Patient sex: M
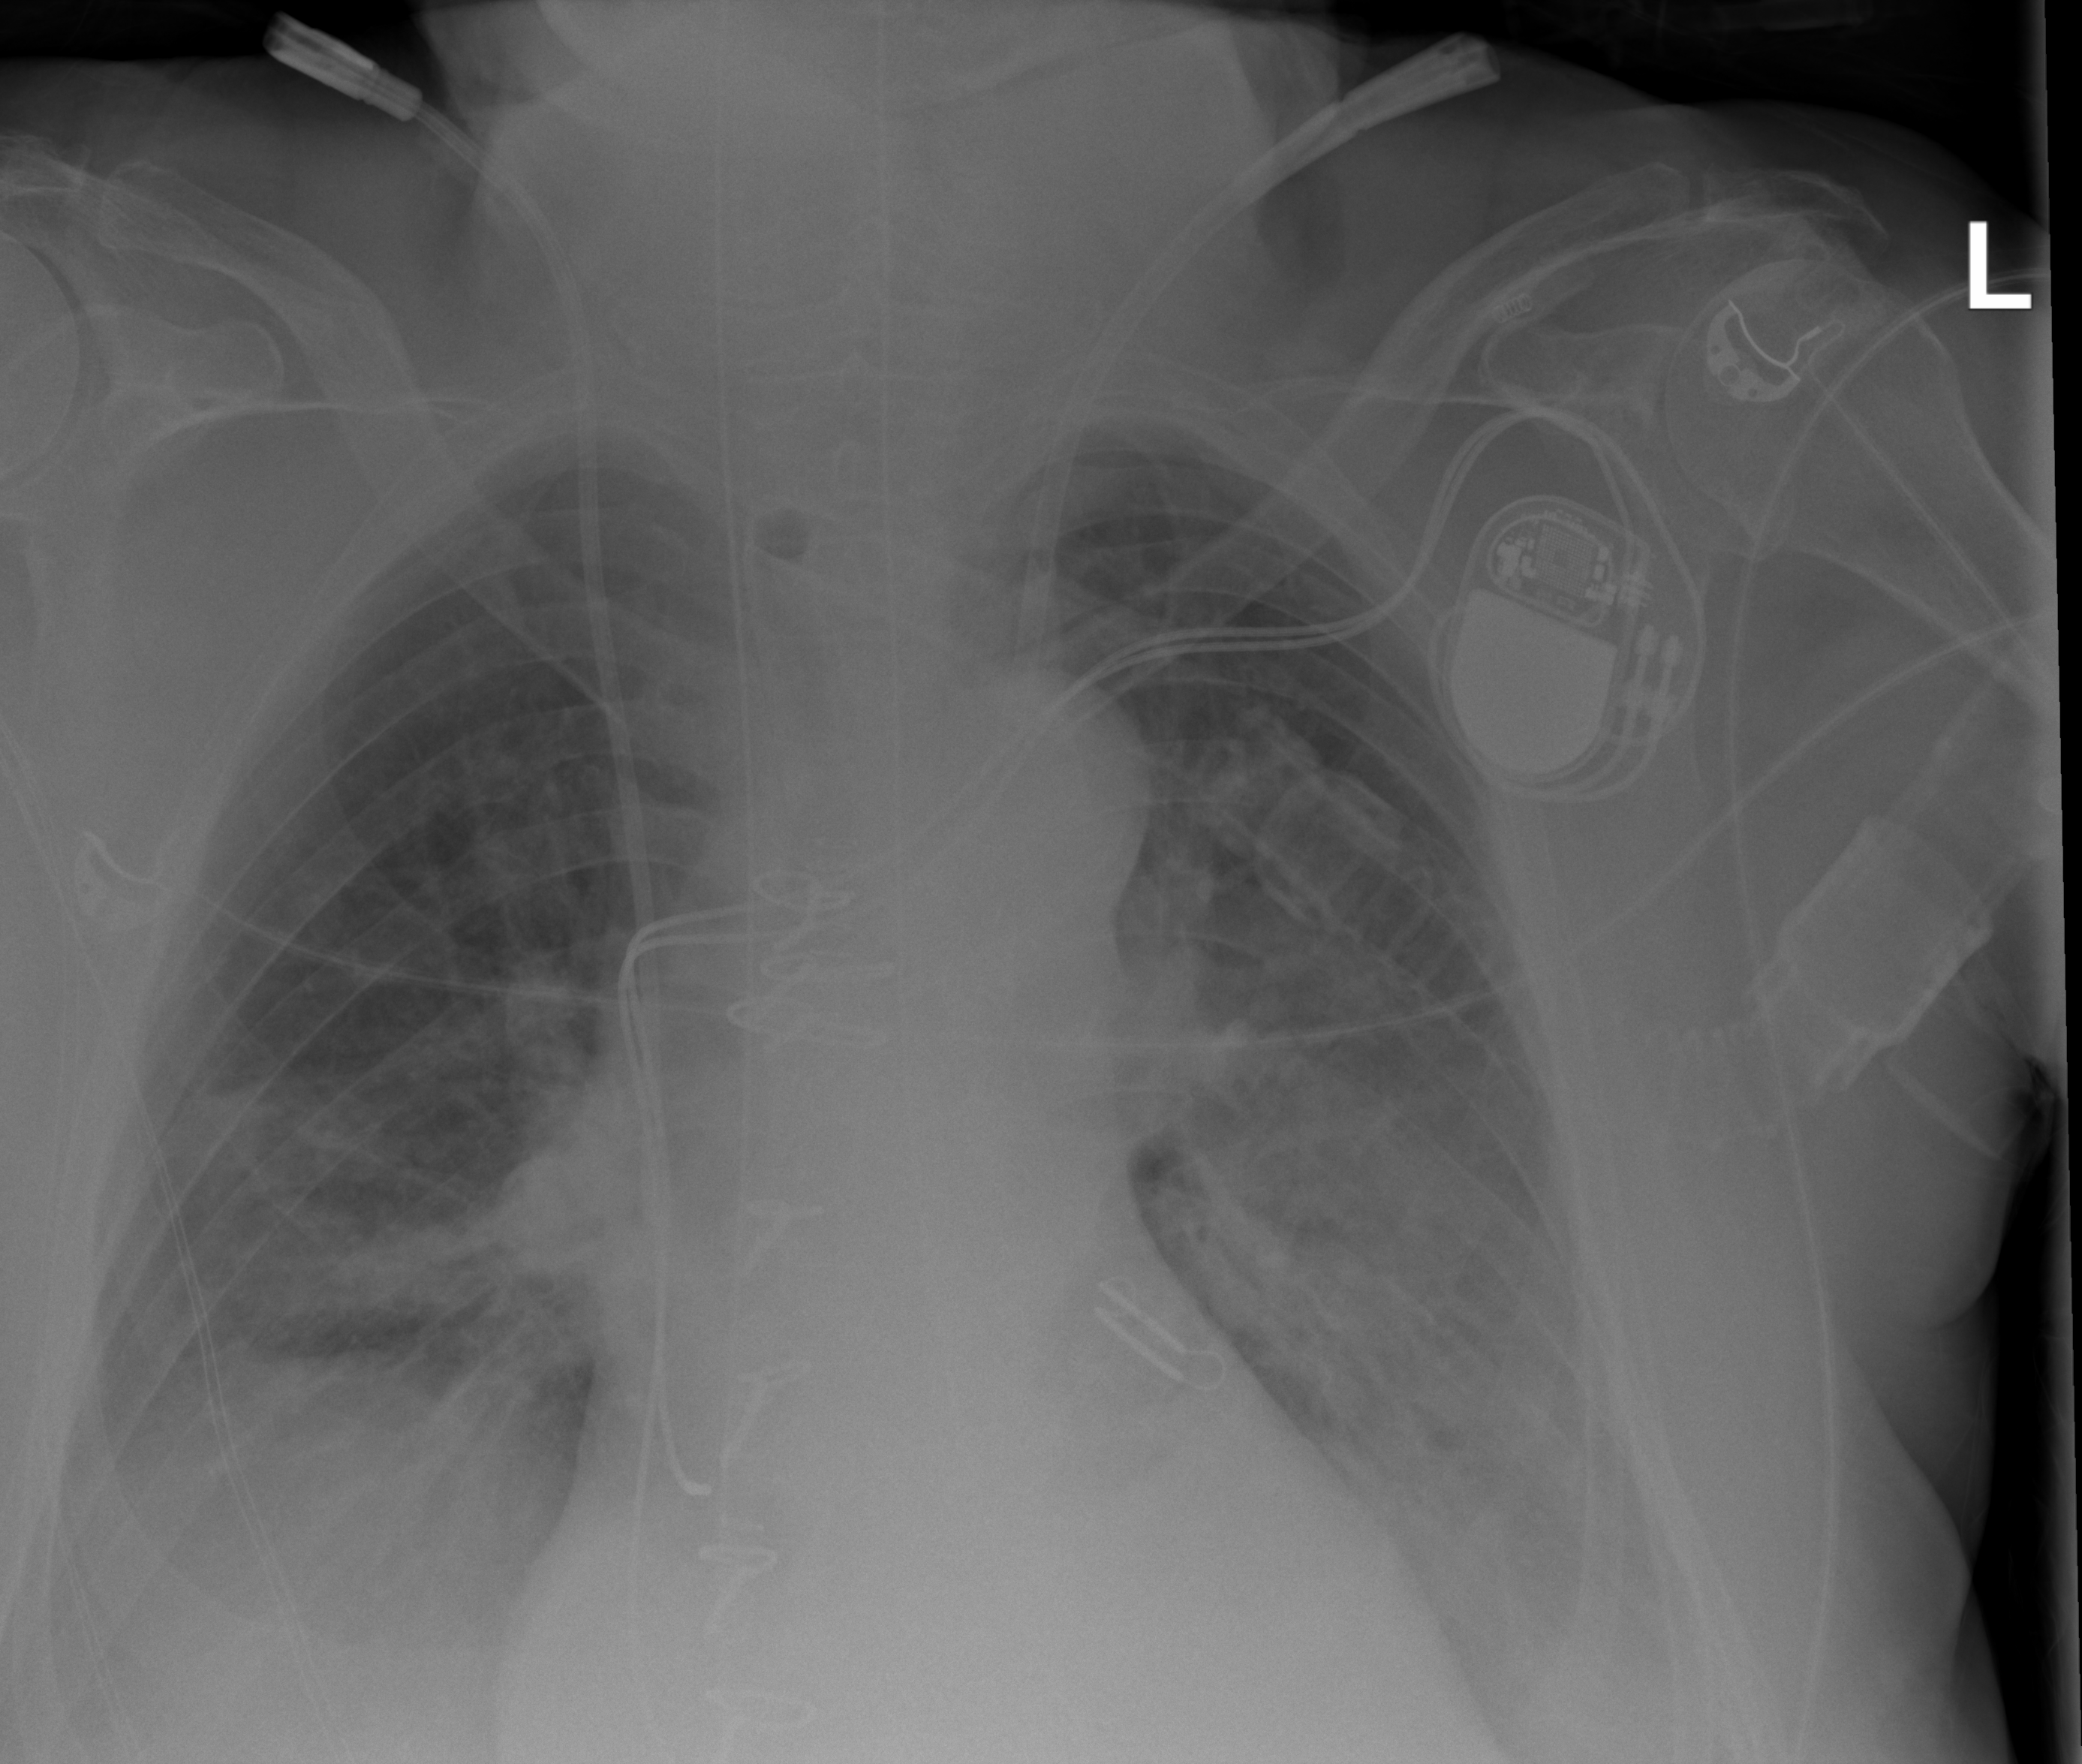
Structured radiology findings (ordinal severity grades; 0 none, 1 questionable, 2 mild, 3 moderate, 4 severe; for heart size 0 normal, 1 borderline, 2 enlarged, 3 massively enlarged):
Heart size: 2
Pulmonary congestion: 2
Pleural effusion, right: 3
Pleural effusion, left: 3
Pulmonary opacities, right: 2
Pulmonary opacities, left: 3
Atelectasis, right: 3
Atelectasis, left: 3